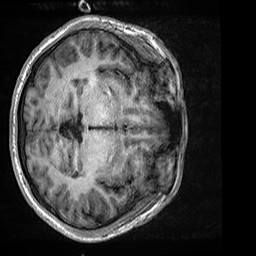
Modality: T1w
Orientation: axial
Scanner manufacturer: siemens
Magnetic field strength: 3 T
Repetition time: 2.5 s
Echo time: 0.00299 s